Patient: sex F, age 40
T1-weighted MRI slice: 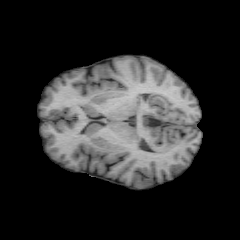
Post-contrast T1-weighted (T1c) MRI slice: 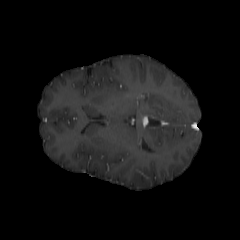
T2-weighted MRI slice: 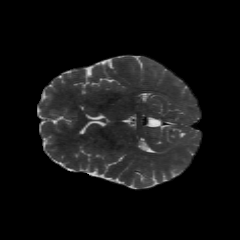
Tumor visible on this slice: no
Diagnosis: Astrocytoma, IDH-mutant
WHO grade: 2